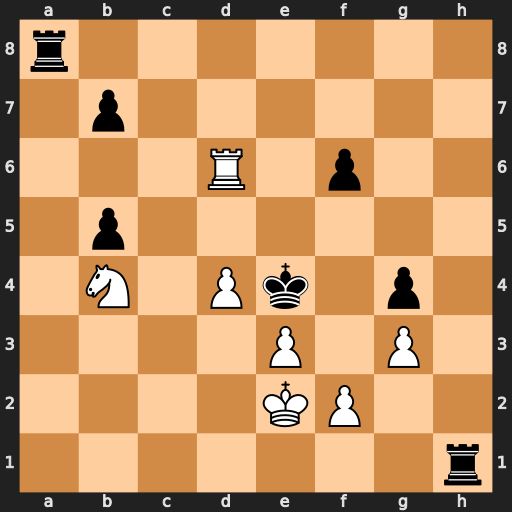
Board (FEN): r7/1p6/3R1p2/1p6/1N1Pk1p1/4P1P1/4KP2/7r
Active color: w
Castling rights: -
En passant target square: -
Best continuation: Rxf6 Ra2+ Nxa2